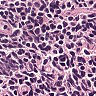
Metastatic tissue present: no